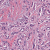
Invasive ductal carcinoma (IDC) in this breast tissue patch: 1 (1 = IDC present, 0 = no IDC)